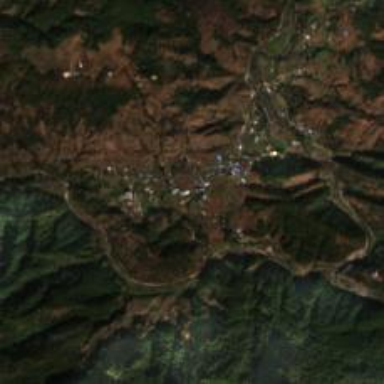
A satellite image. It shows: Ethnic township within town.